高一 · 立体几何学
如图, 正四棱雉 $P-A B C D$ 底面的四个顶点 $A 、 B 、 C 、 D$ 在球 $O$ 的同一个大圆上, 点 $P$ 在球面上, 如果 $V_{P-A B C D}=\frac{16}{3}$, 则求 $O$ 的表面积为 ( )

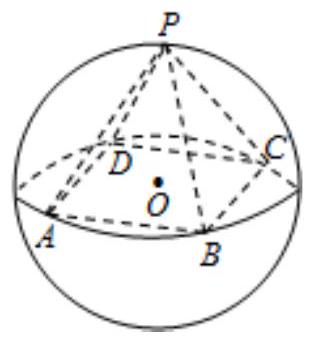
$4 \pi$
B. $8 \pi$
C. $12 \pi$
D. $16 \pi$
答案: D
解析: 【分析】

$P O$ 就是正四棱雉的高, 由此可求得球的半径.

【详解】

由题意, 设半径为 $R$, 则 $O P=O A=R, A B=\sqrt{2} R, V=\frac{1}{3} \times(\sqrt{2} R)^{2} \times R=\frac{16}{3}, R=2$.

$\therefore S=4 \pi R^{2}=4 \pi \times 2^{2}=16 \pi$.

故选: D.

【点睛】

本题考查求球的表面积, 解题关键是求出球的半径, 图中已知条件说明正四棱锥的高是球半径, 正四棱锥底面是球大圆内接正方形, 这样易由正四棱雉体积求得球半径.